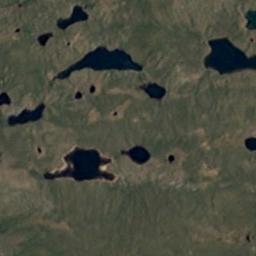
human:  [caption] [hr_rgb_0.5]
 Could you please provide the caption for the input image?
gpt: There are a few brown bare lands in the river in a wetland with sparse green plants on the bare lands .

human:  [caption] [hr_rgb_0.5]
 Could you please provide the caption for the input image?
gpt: There are many different areas of water surrounded by wetlands .

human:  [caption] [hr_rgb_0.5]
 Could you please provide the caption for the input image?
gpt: There are several small islands in the waters of this wetland .

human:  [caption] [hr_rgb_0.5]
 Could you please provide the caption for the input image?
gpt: The wetland consists of bare land and water .

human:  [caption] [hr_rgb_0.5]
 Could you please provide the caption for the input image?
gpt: There are some lakes on the wetland .